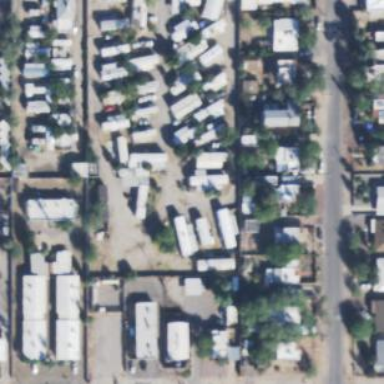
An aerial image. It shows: Residential area designated as trailer park.